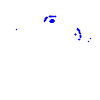
Particle: electron